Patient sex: M
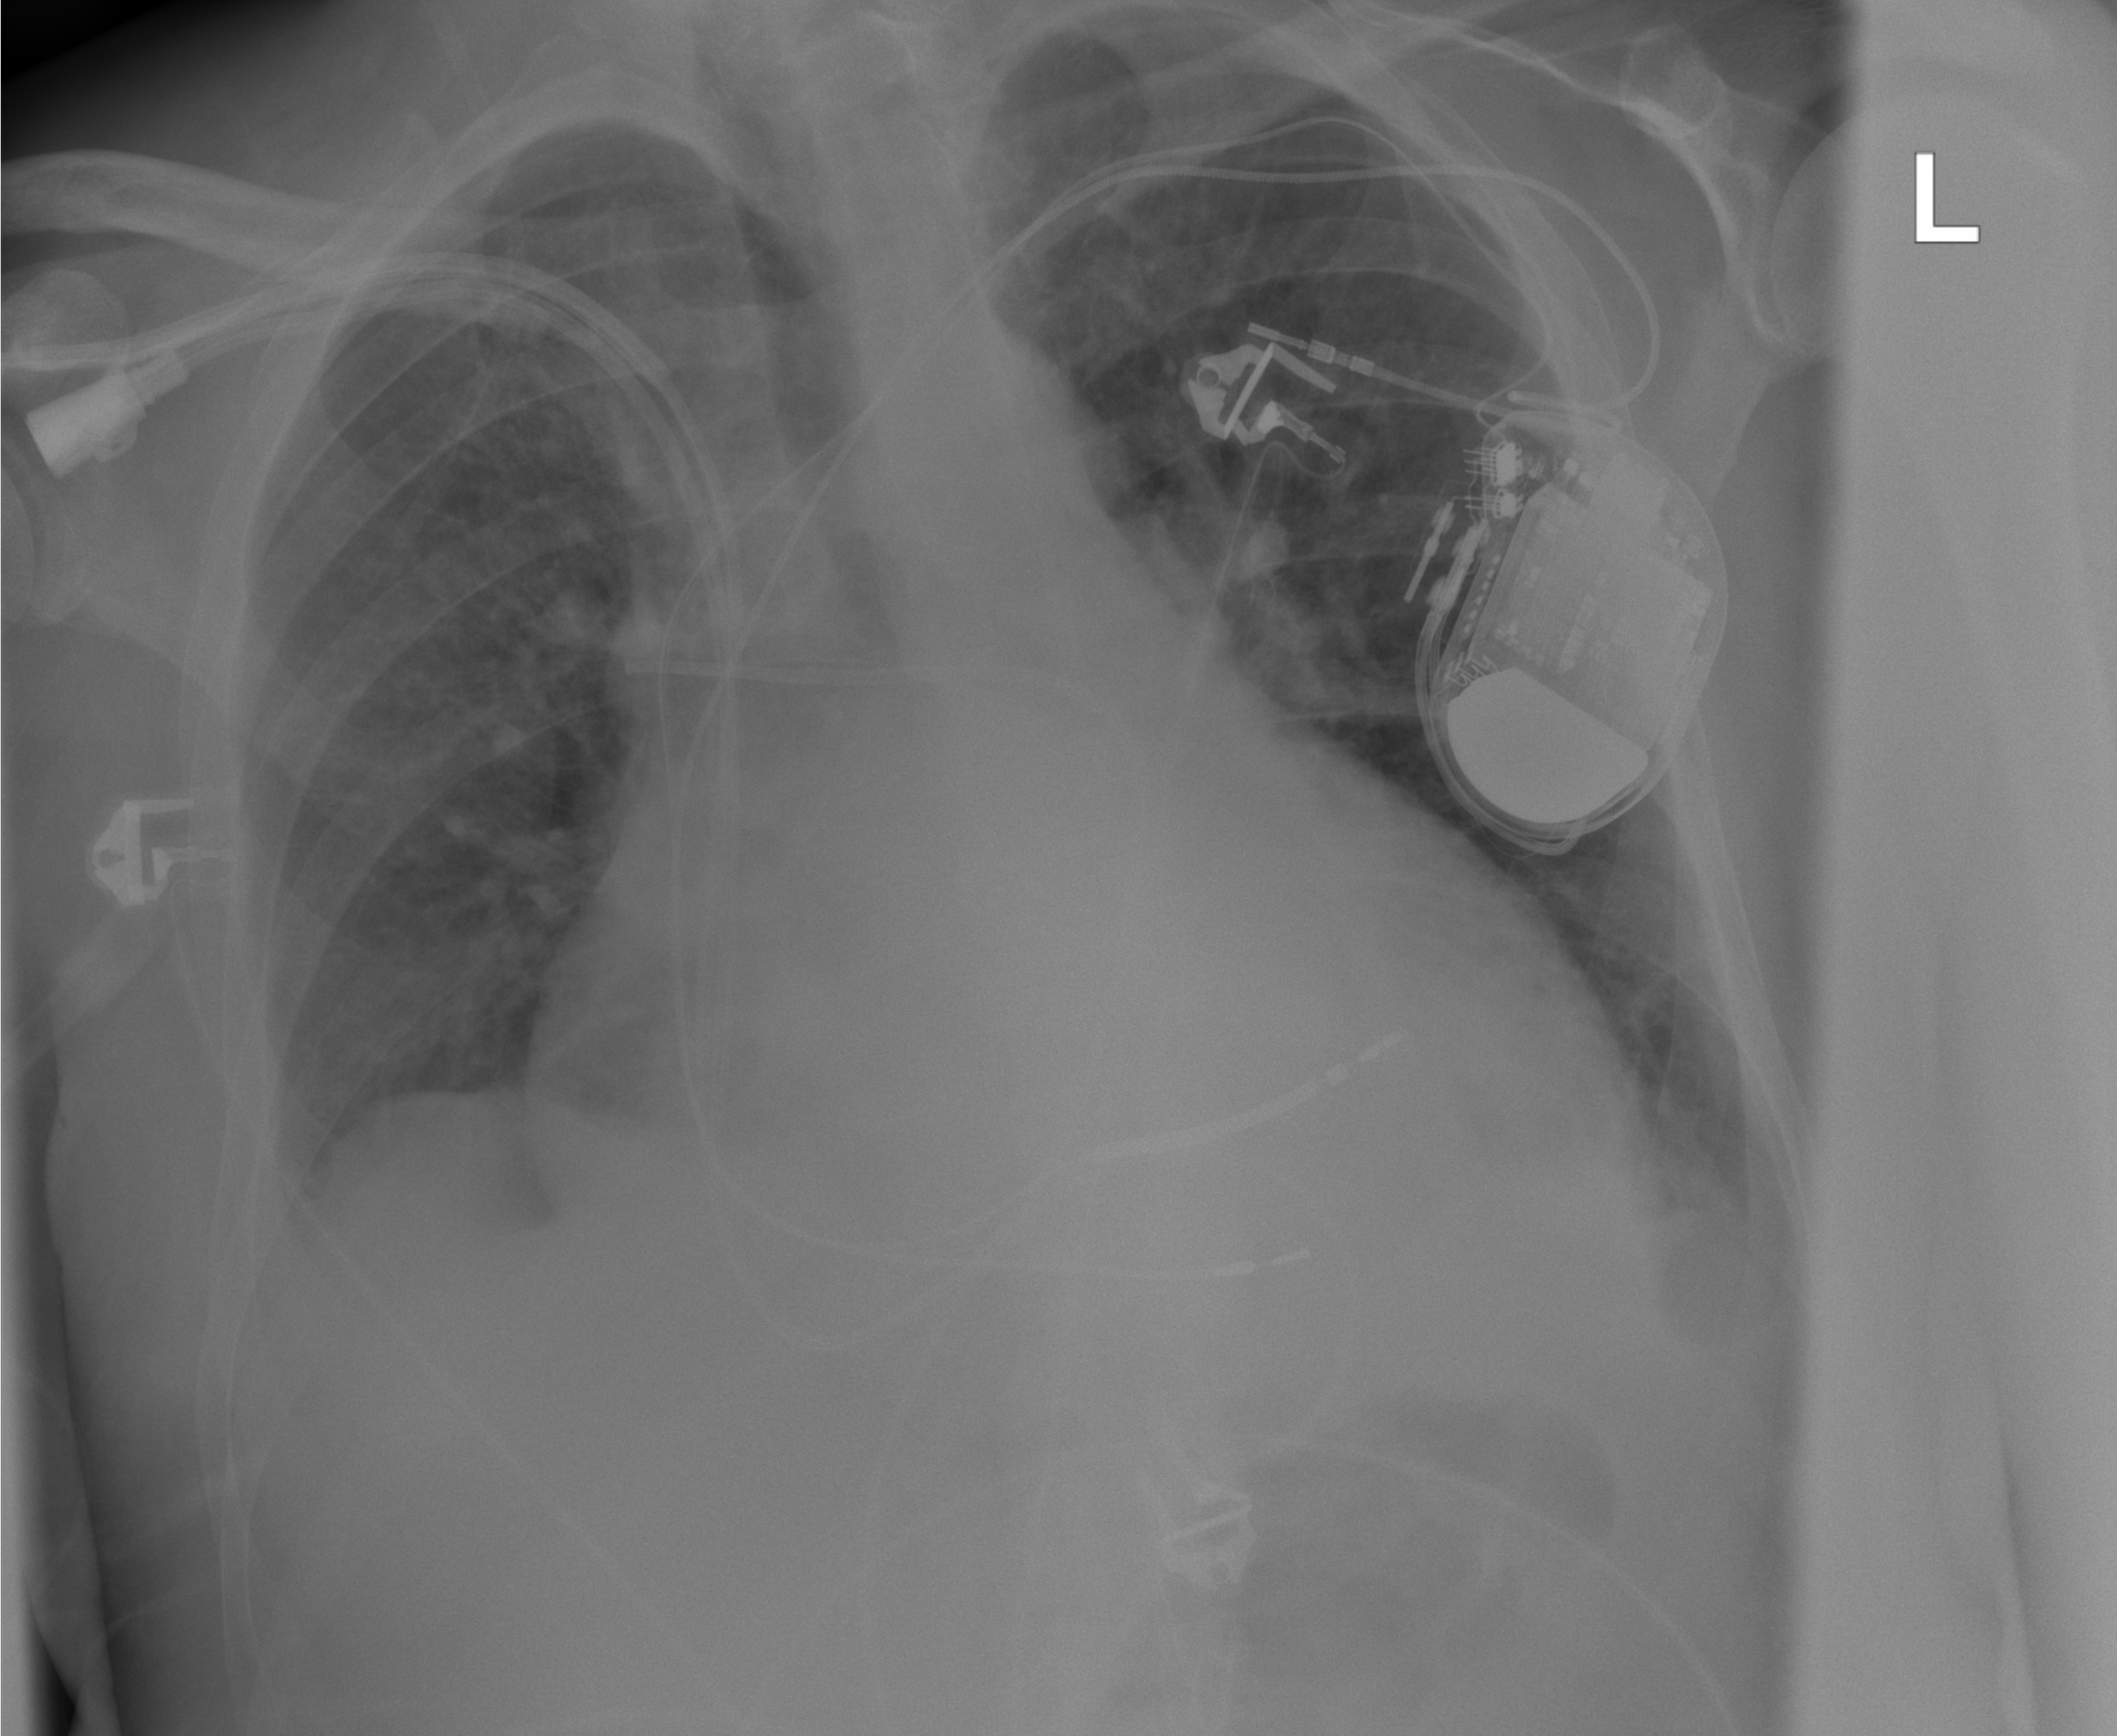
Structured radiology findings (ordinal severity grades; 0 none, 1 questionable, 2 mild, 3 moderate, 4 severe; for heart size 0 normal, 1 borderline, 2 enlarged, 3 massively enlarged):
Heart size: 3
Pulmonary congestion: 0
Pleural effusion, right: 0
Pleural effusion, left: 1
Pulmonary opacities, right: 0
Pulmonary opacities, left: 0
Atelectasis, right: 1
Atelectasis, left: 1